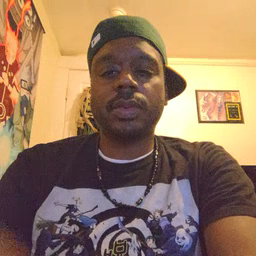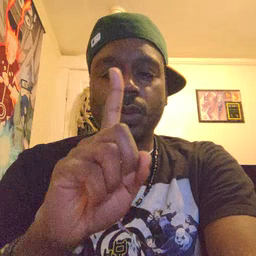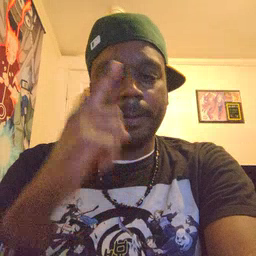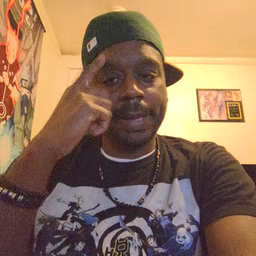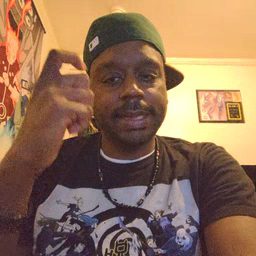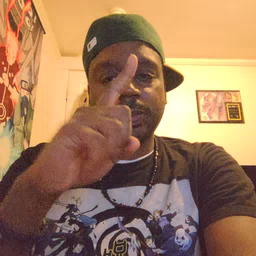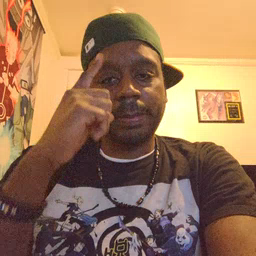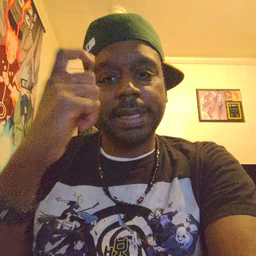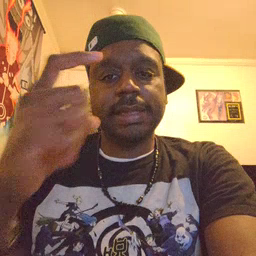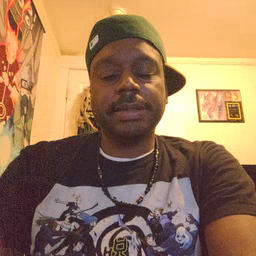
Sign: penny